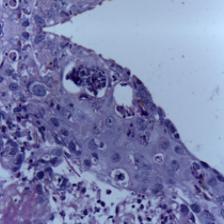
Diagnosis: OSCC